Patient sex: M
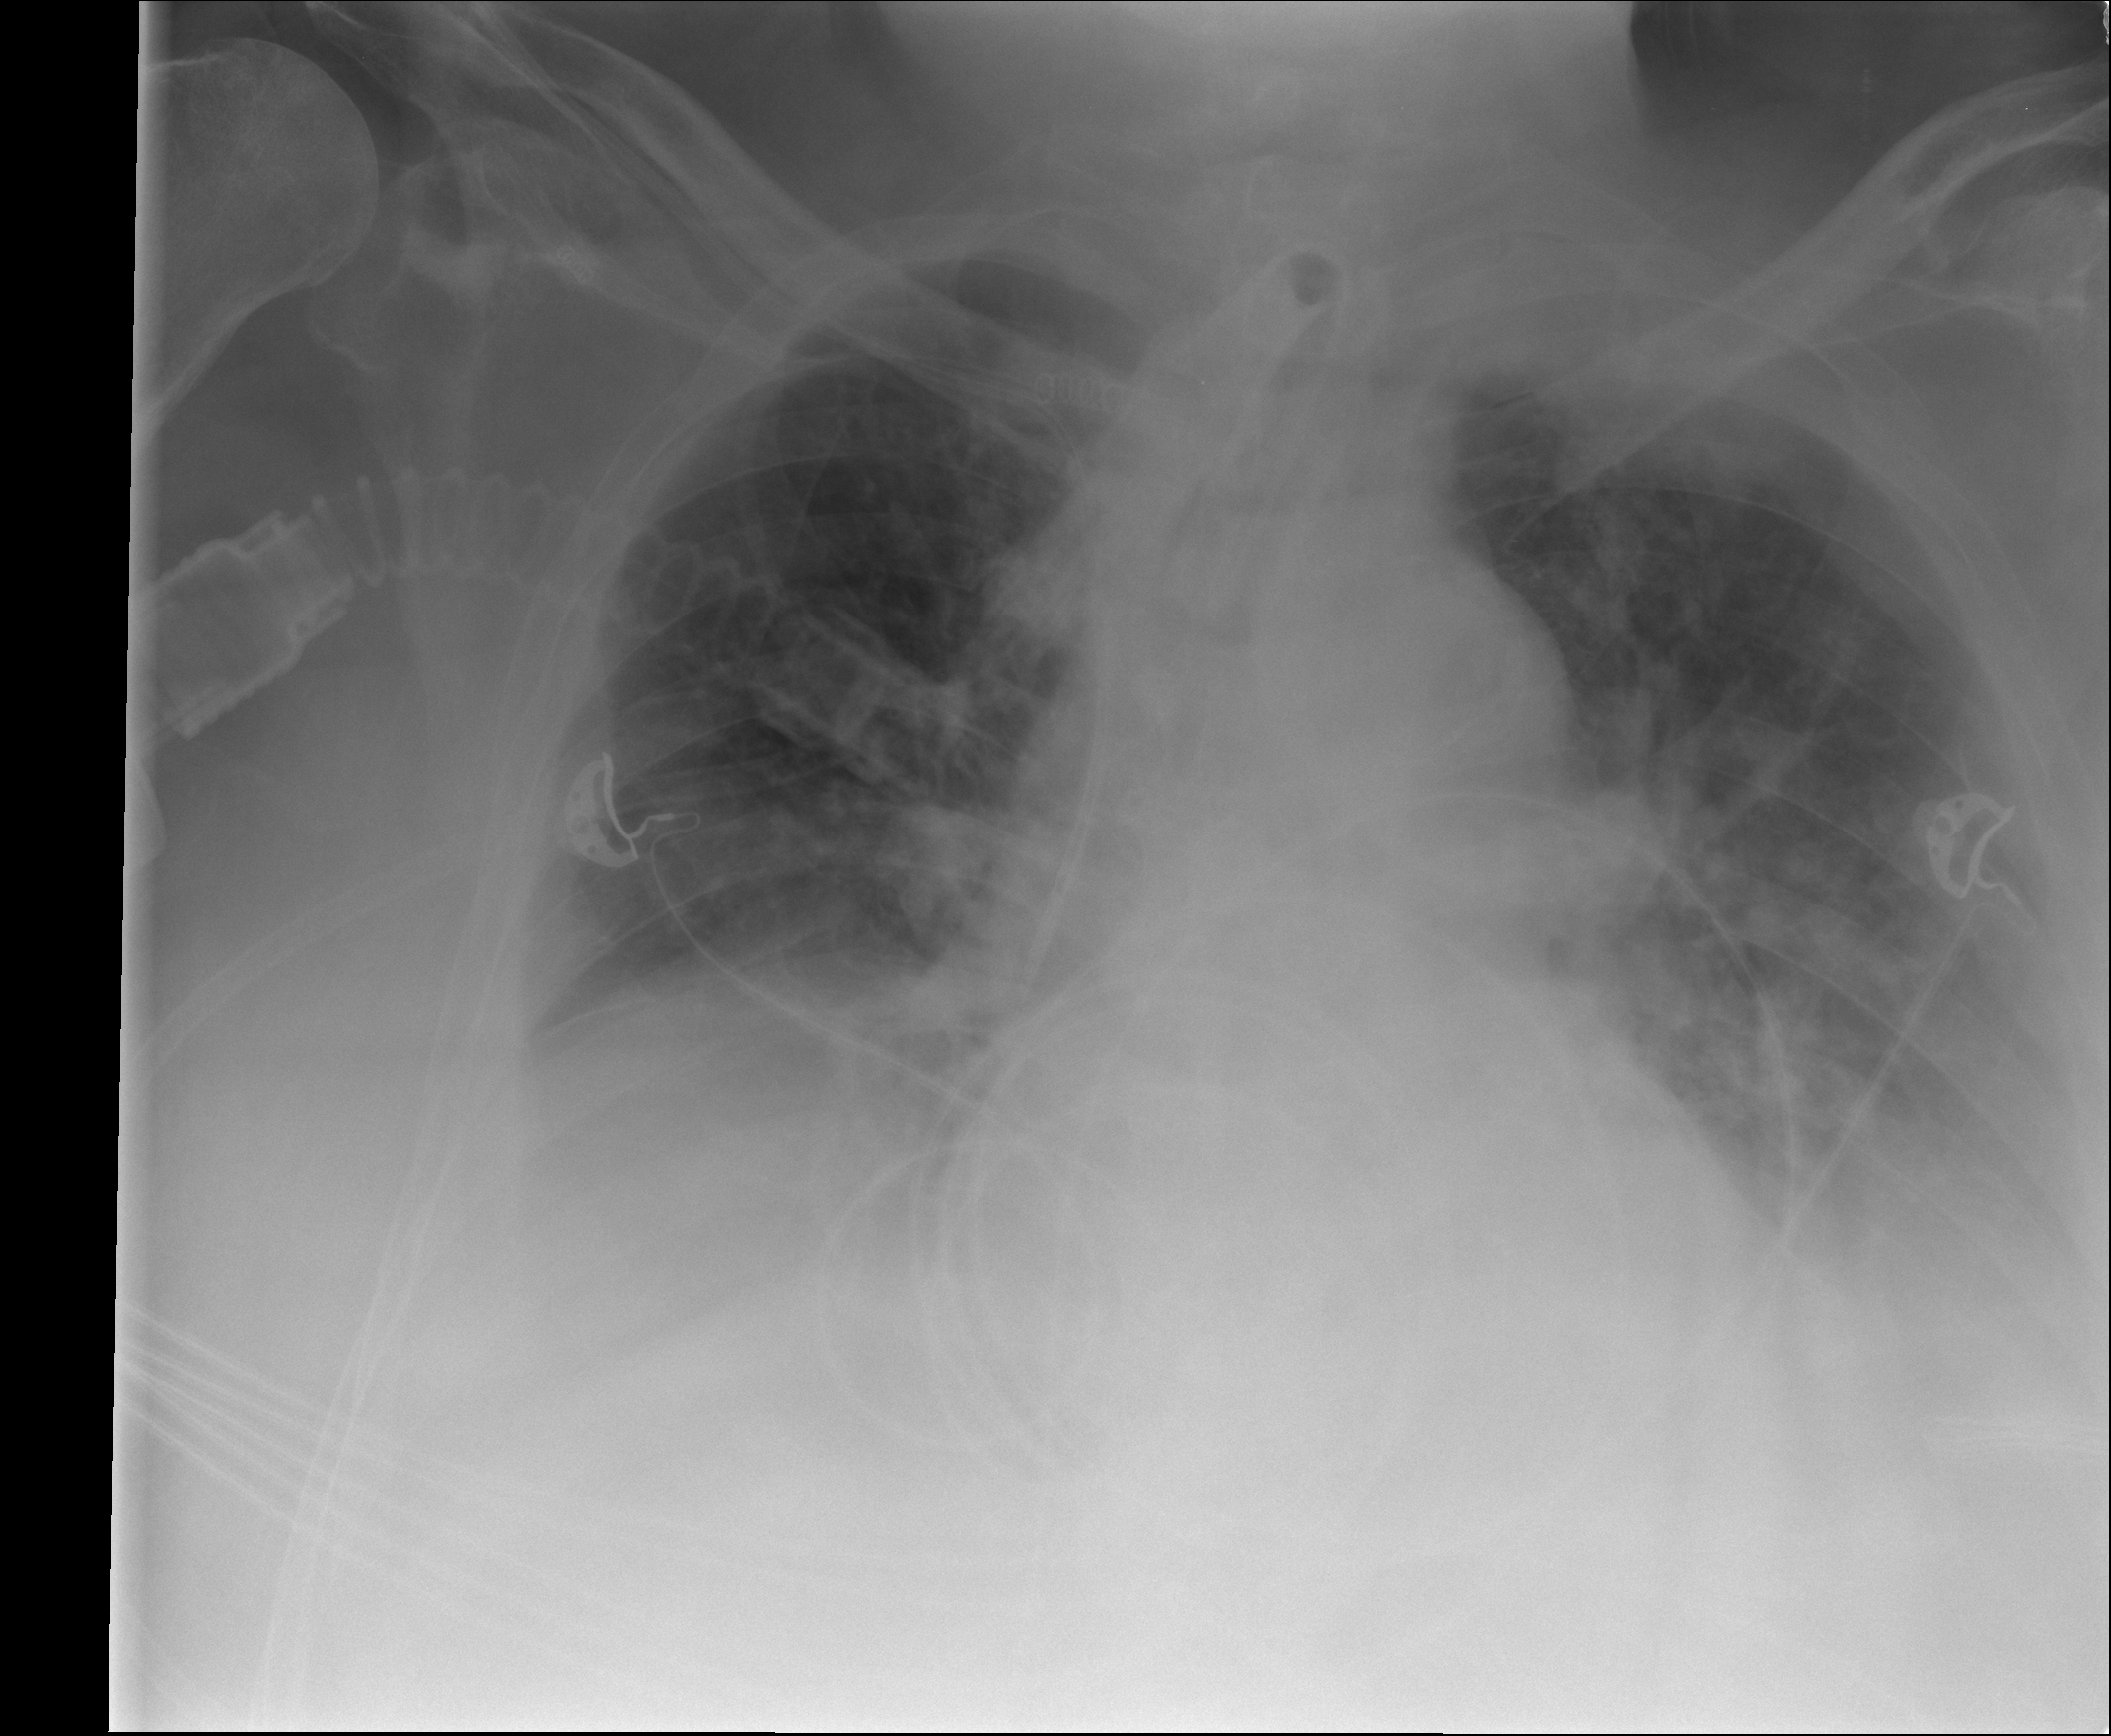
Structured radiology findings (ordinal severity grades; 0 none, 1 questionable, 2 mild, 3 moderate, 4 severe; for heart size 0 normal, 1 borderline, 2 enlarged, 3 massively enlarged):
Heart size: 0
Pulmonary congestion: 2
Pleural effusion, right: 2
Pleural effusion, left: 2
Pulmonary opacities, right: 0
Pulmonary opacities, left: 2
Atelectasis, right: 2
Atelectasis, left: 2